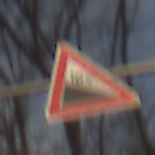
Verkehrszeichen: Gefaelle10
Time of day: SunriseSunset
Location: Outdoor (Nature)
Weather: PartlyCloudy
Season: NotSpecified
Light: Natural